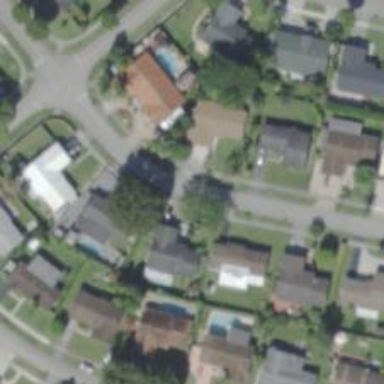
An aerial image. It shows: Residential road.